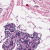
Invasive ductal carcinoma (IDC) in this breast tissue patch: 0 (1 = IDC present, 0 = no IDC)